Field crop: maize
Growth stage: 2
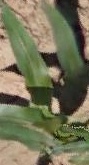
Species: maize